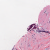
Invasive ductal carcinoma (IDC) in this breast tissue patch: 0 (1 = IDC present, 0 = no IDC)